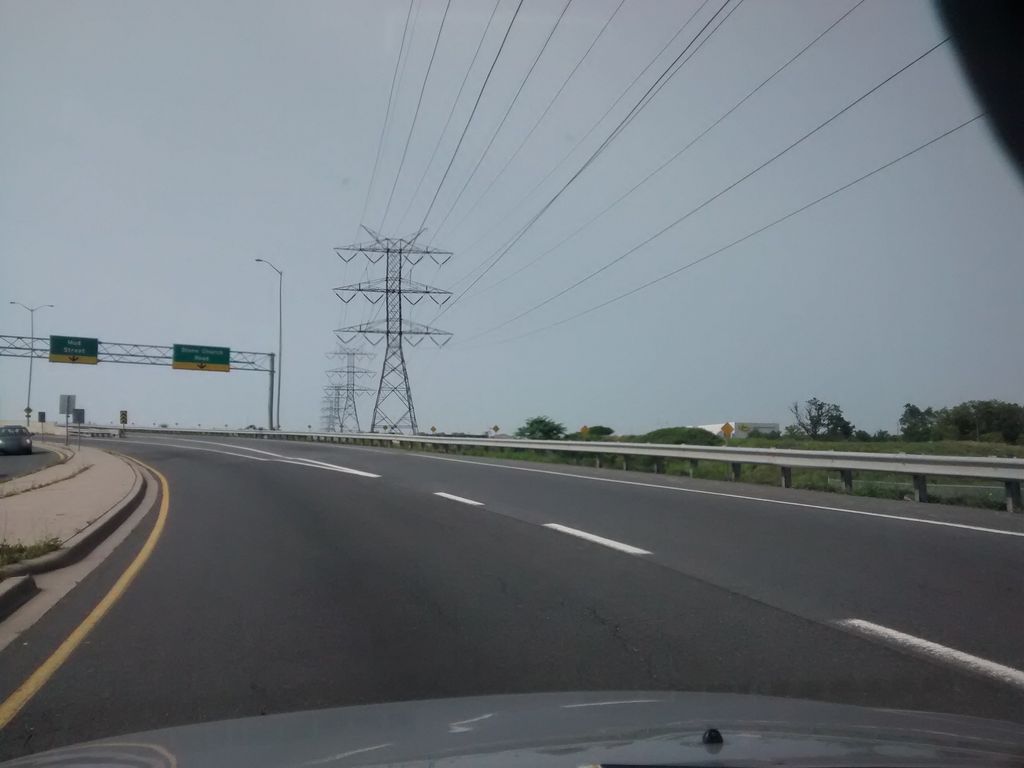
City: hamilton